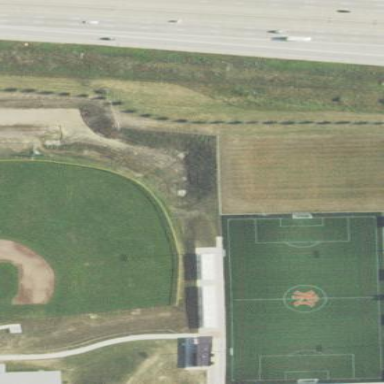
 inviting players and spectators to enjoy the game."